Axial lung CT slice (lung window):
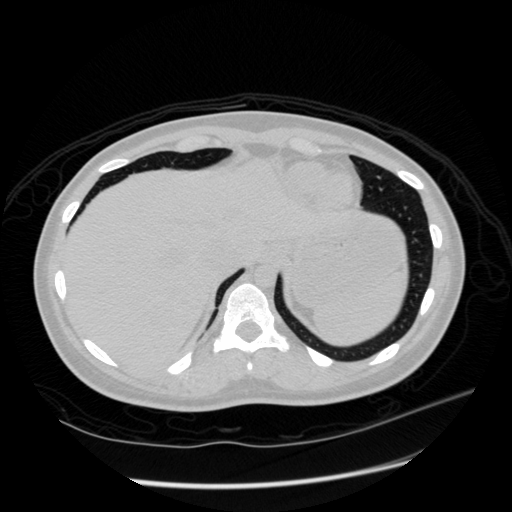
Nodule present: no